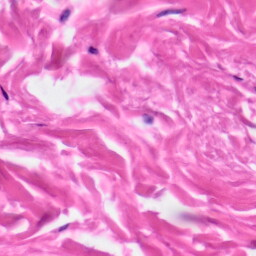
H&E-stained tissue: Skin